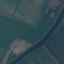
Land use / land cover class: River